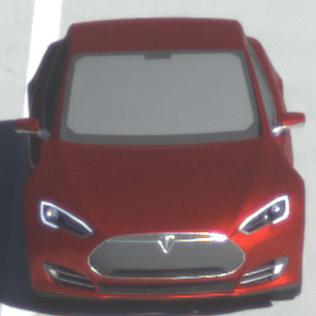
Make: Tesla
Model: Model S 60
Detailed model: Model S
Model produced from: 2013/10
Model produced until: 2014/10
Doors: 5
Color: red
Road condition: dry road
Daytime: morning or afternoon
Contrast: high contrast